Aerial crown-view tile of a tropical tree (Barro Colorado Island, Panama), acquired 20250915:
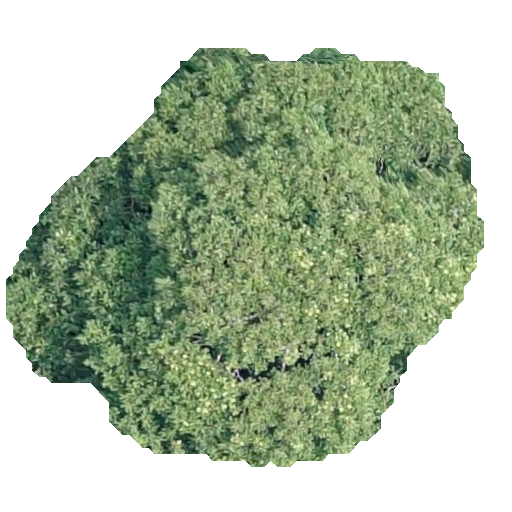
Species: Dipteryx oleifera
GBIF accepted scientific name: Dipteryx oleifera
Crown area: 207.028 m²